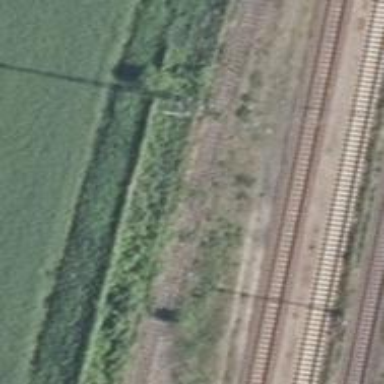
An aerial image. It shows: Abandoned railway yard is depicted.